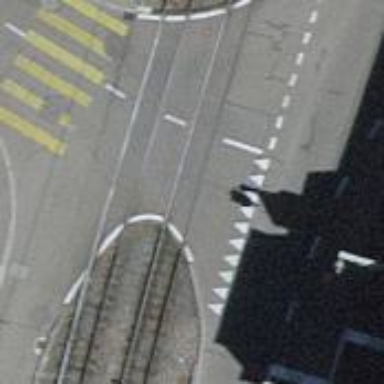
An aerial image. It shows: Level crossing along the railway.